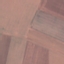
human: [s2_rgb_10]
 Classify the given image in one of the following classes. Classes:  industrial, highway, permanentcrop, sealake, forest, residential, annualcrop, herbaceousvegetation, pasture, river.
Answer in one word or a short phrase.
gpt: AnnualCrop